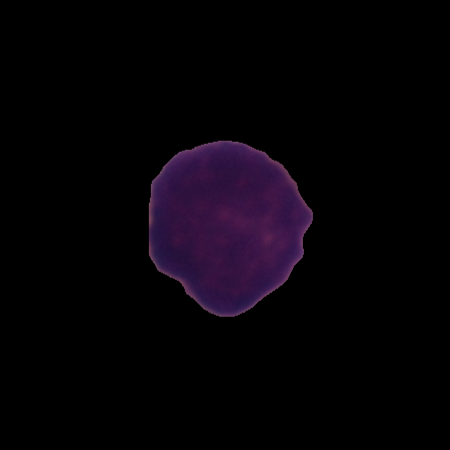
Label: healthy